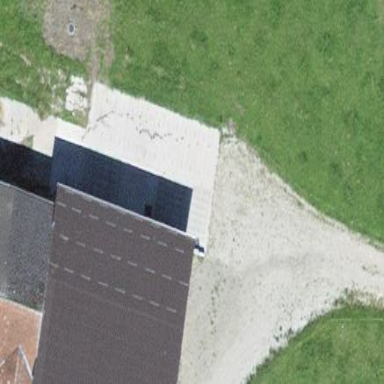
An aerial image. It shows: Barn.